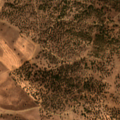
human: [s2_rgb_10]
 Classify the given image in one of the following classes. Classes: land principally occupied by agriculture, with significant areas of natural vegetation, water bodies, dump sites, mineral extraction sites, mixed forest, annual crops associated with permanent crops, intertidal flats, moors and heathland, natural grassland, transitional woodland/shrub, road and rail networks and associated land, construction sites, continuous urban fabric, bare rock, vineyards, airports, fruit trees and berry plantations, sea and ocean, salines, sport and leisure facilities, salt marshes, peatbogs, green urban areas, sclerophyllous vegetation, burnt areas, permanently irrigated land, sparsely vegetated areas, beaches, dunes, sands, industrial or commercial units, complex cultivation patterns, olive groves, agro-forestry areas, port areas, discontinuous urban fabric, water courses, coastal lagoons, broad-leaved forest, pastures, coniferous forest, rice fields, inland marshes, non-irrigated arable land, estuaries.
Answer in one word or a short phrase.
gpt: pastures, agro-forestry areas